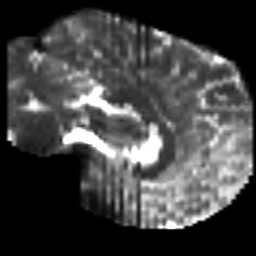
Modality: T2w
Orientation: sagittal
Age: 23
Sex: male
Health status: healthy
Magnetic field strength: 3 T
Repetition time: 8.4 s
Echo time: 0.0926 s